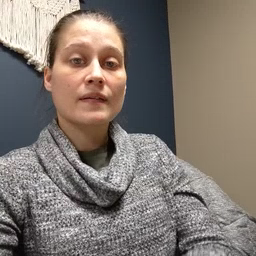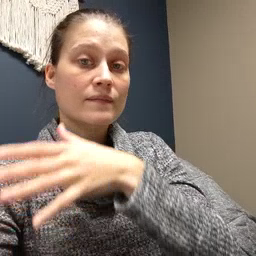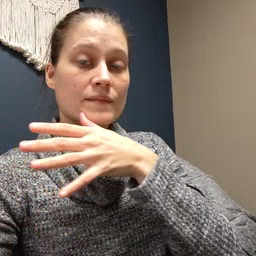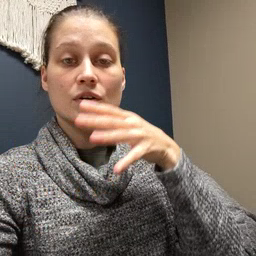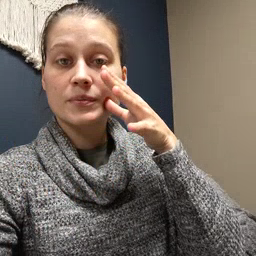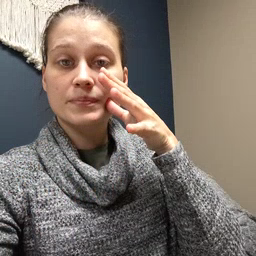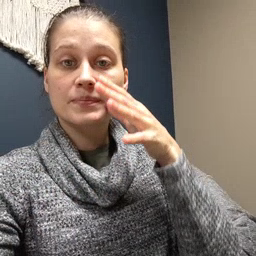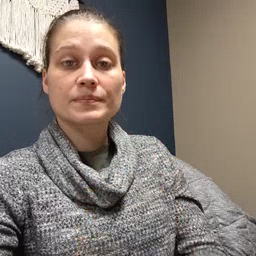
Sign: farm